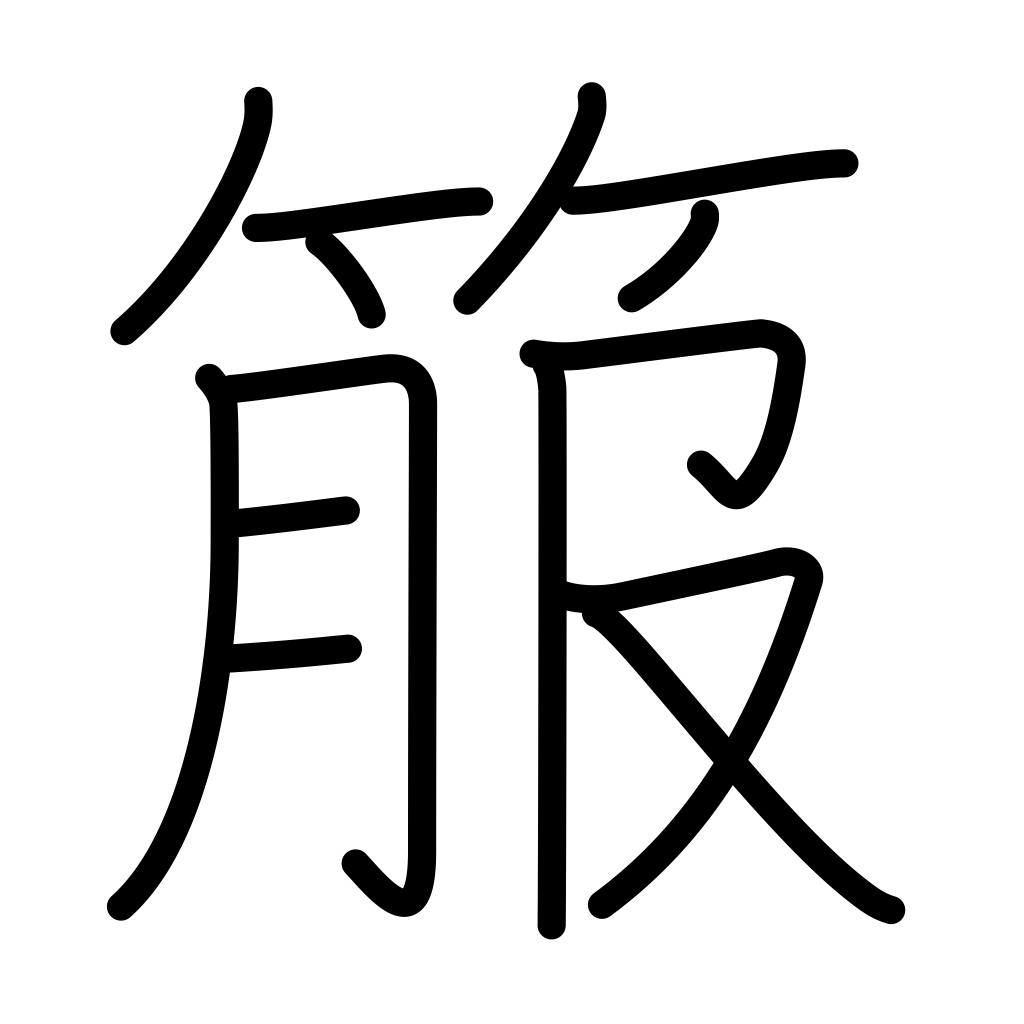
Meaning: quiver